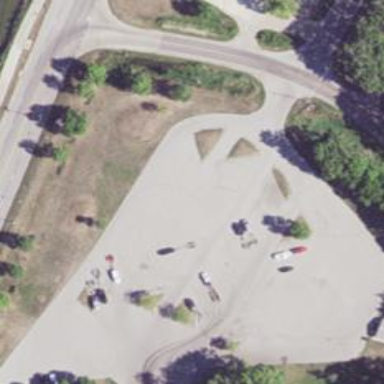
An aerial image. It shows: Parking area.